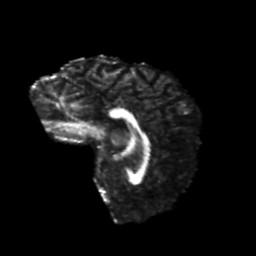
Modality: FA
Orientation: sagittal
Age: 24
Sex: male
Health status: healthy
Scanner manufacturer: philips
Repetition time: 7.391 s
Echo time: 0.08599 s